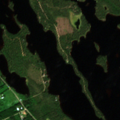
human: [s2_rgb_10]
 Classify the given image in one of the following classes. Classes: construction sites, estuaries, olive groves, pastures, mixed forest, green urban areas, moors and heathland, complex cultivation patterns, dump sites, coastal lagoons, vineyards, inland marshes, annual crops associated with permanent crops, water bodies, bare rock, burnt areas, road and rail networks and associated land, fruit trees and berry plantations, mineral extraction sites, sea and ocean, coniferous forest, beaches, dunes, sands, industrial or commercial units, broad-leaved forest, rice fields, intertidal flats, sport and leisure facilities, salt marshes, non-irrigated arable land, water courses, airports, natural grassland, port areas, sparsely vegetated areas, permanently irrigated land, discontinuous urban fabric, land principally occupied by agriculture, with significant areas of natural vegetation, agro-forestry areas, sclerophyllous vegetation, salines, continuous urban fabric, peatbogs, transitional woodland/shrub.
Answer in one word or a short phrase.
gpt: land principally occupied by agriculture, with significant areas of natural vegetation, coniferous forest, mixed forest, water bodies